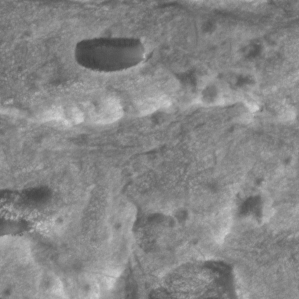
Label: non_frost